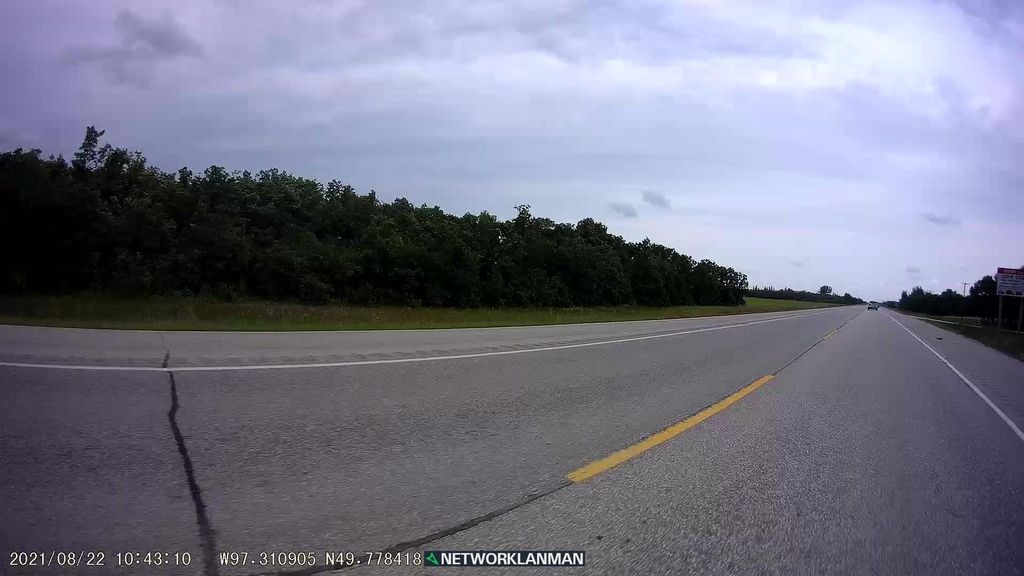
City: winnipeg